Question: It's very early in the process so i don't have any actual code to post. I think it's better to get advice on this before developing so you wouldn't have to re-write everything if it doesn't work as expected.
I have this:

It's a check-out process. With a lot of custom fields and optional tabs with more fields. Each number has it's own container(or page) with 4 tabs as shown above.
What's more convenient:
a) Create a page for each "number" and submit data on the go.
b) Wrap it up as a single form and submit it altogether.
is default. It's what my employers are actually going for (four different 'forms').
If I were to use my idea is to create ONE form and depending on the "step" they are at load the fields via 'ajax', wrap it all up and POST it on submit.
Is this good practice? Would the user be able to go back to any "step "in the check-out process at any given time and change the 'fields' value?
Maybe I'm way off and you can't do this but I need flexibility given that option wouldn't allow users to go back a "step" without re-submitting.
ALL answer will be greatly appreciated.
If you come up with option , that's even better.
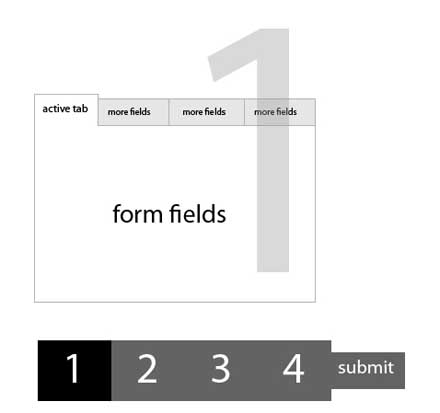
Answer: b is OK, you do not need multiple forms, just make it in different div like something here: <URL>, and post that form at last